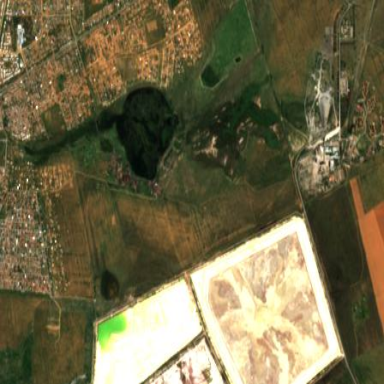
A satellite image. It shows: Landfill area with tailings reservoir.